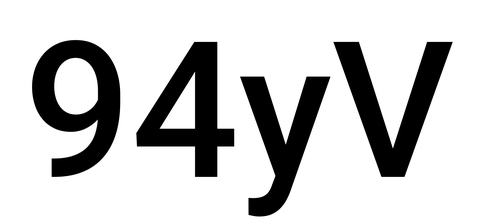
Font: Roboto_Medium